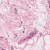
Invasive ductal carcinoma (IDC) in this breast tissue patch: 0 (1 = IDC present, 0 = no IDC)